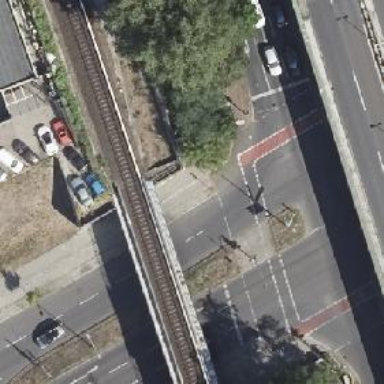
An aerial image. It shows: Road crossing with traffic signals.